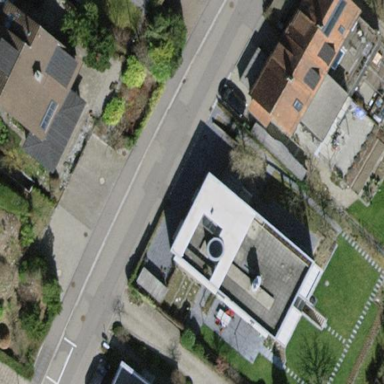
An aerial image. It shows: Flat-roofed building.